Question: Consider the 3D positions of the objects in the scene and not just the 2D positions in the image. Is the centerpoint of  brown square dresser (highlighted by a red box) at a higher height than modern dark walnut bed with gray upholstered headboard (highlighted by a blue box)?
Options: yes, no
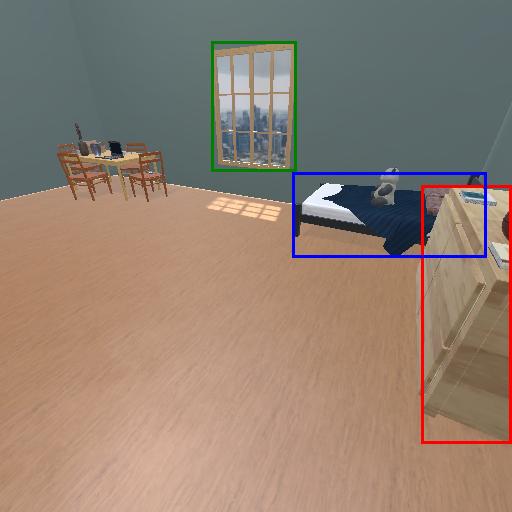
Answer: yes